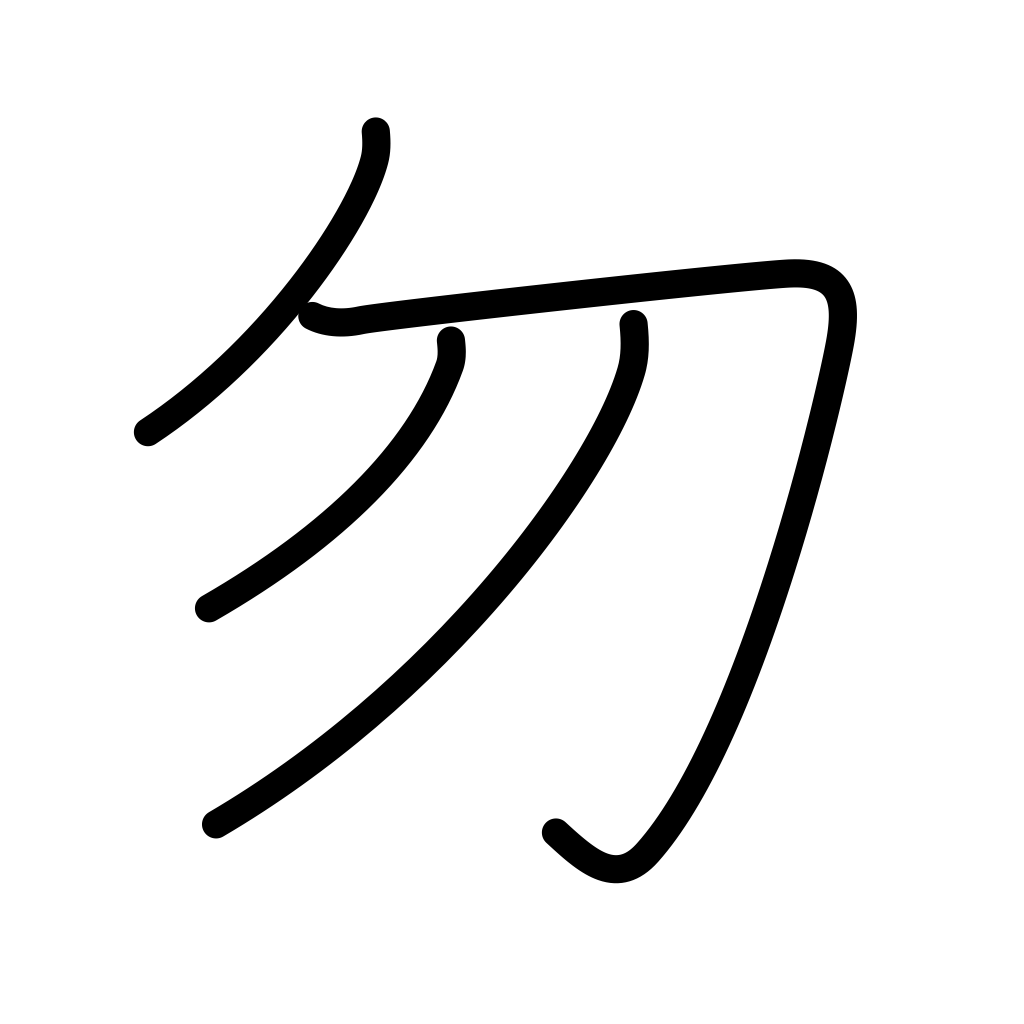
Meaning: not, must not, do not, be not